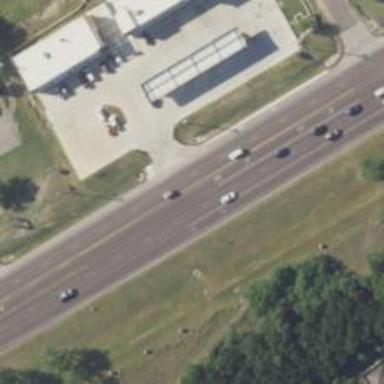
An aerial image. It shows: Asphalt road classified as trunk highway.